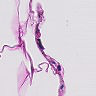
Metastatic tissue present: no